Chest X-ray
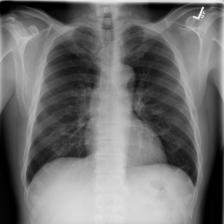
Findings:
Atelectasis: negative
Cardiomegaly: negative
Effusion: negative
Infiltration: positive
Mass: negative
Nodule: negative
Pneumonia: negative
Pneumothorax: negative
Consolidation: negative
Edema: negative
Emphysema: negative
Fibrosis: negative
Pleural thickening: negative
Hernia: negative